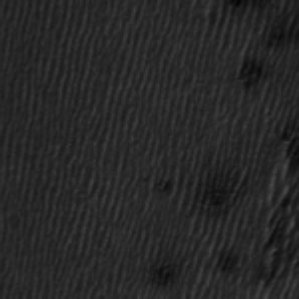
Label: frost